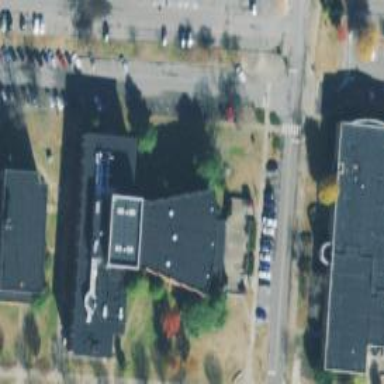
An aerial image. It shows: University building.